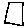
Label: square